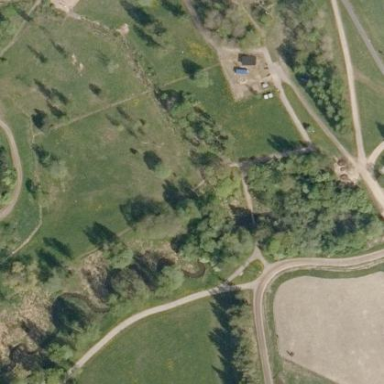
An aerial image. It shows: Fence surrounding area designated for animal keeping.